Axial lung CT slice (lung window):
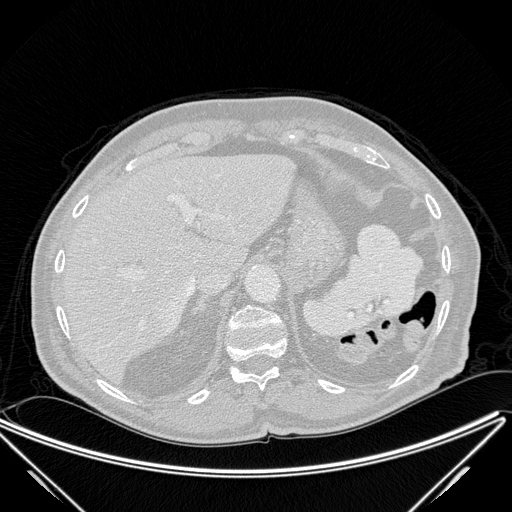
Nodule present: no